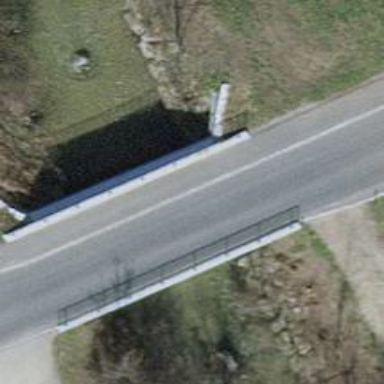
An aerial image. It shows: Bridge with supports.